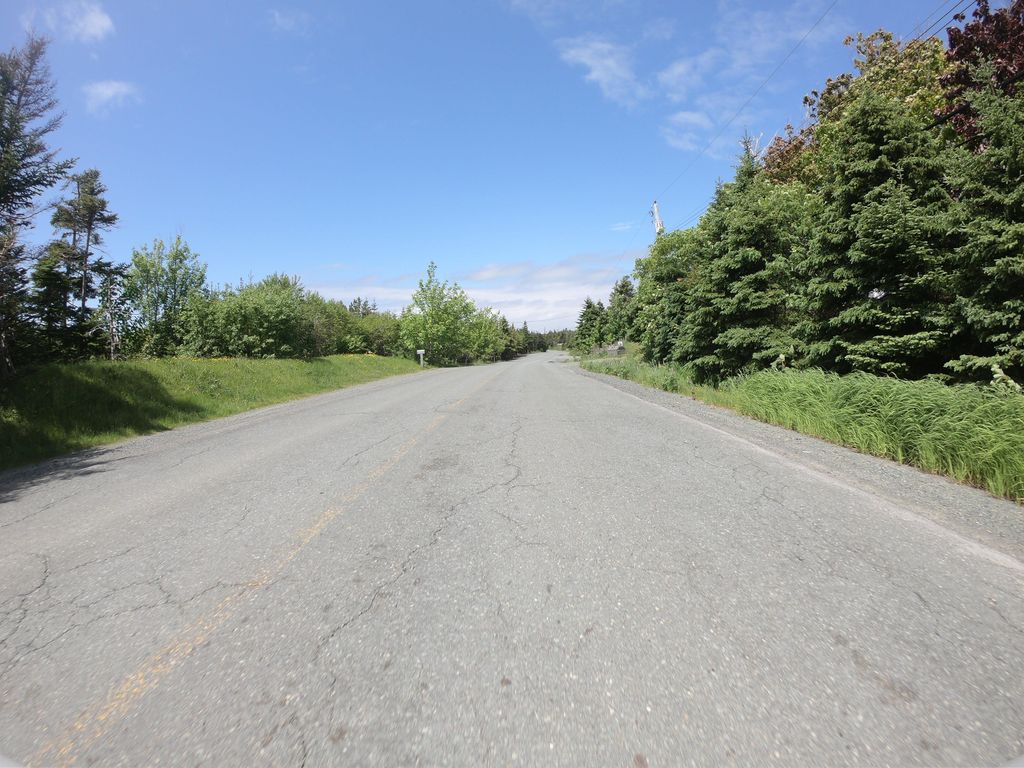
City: st_johns